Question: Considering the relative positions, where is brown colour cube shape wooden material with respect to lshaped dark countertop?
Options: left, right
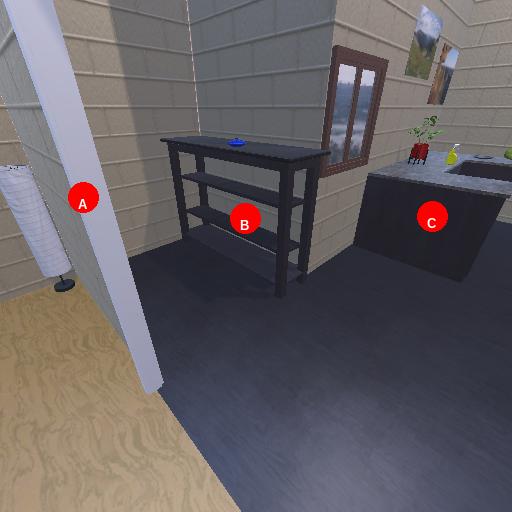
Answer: left